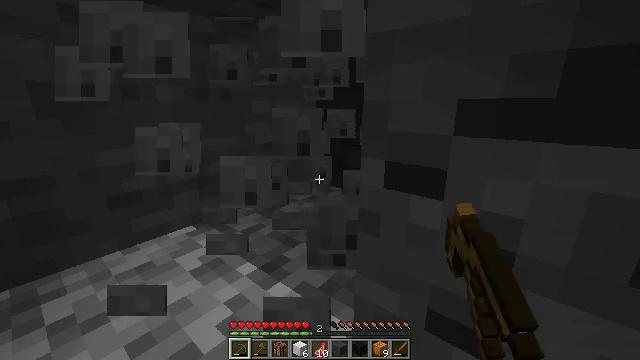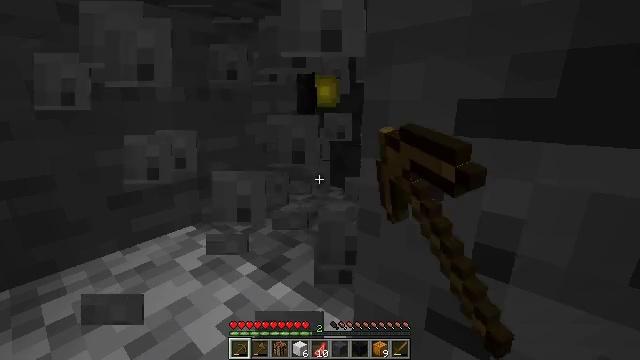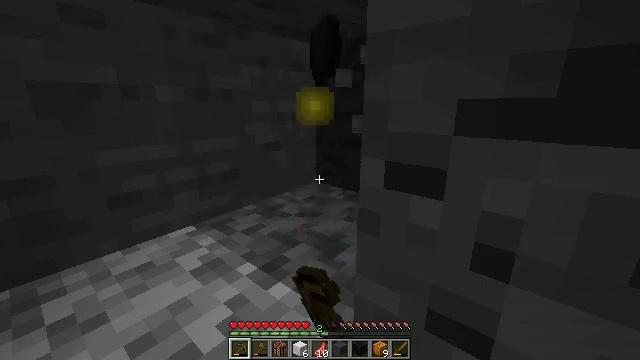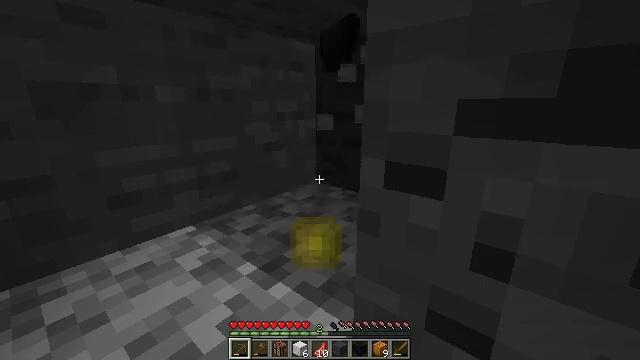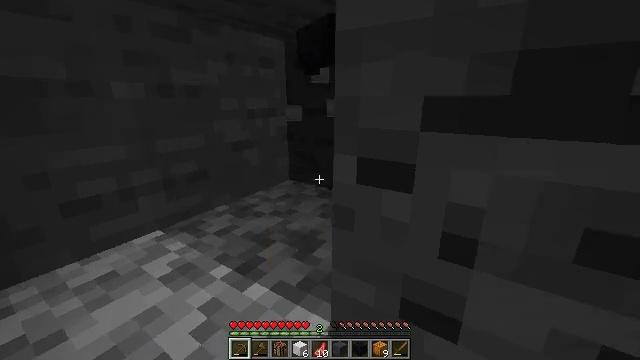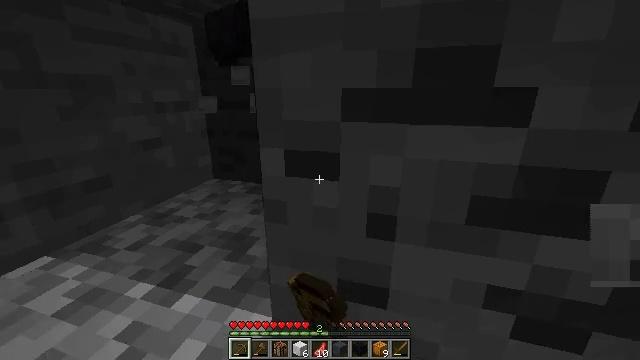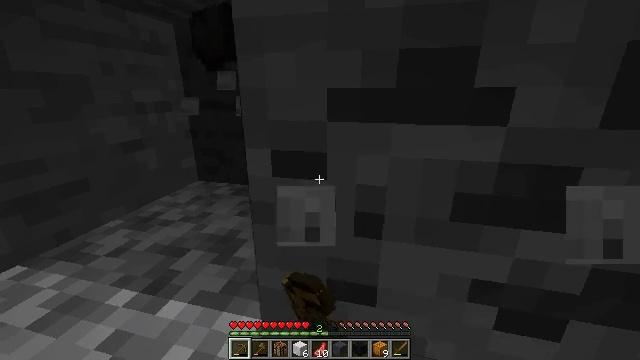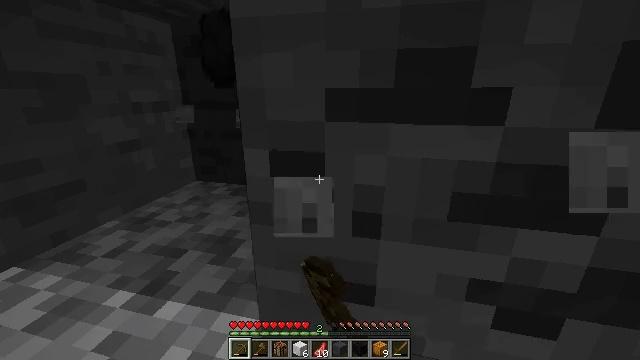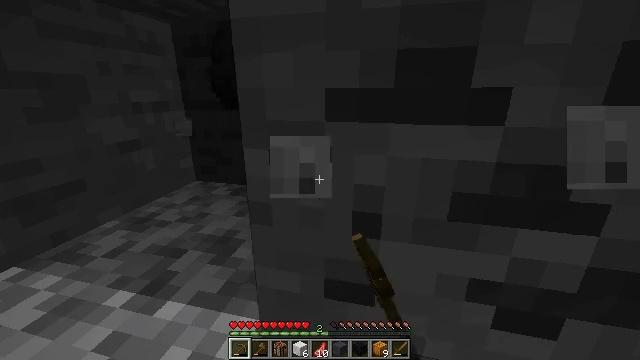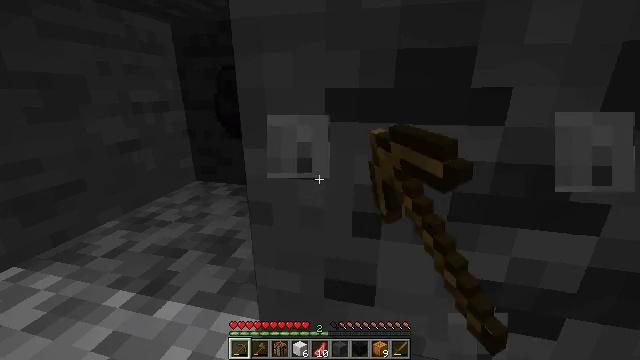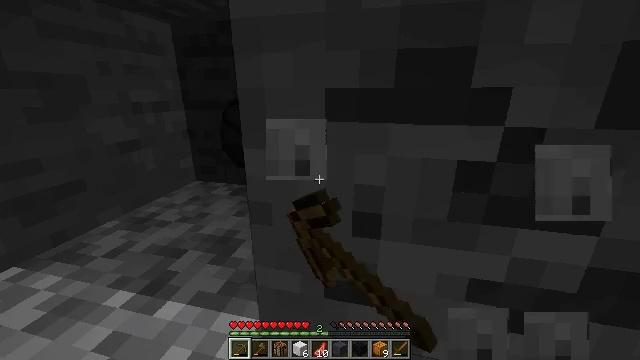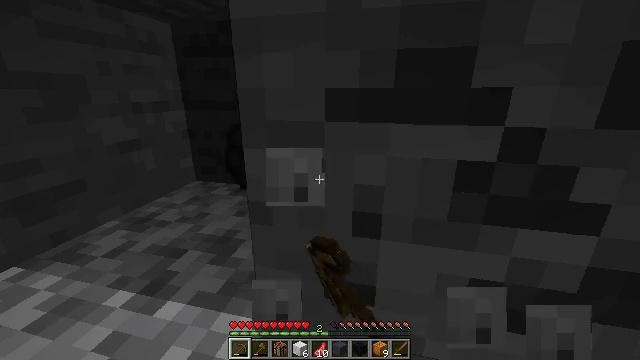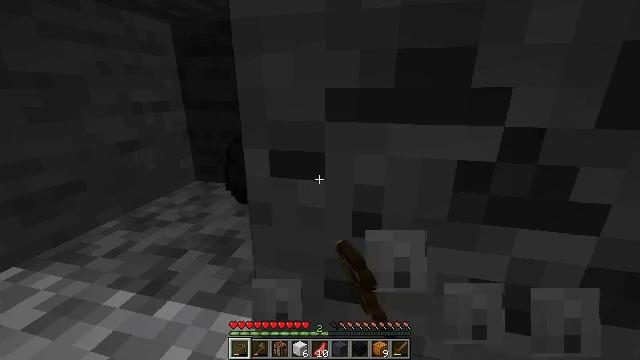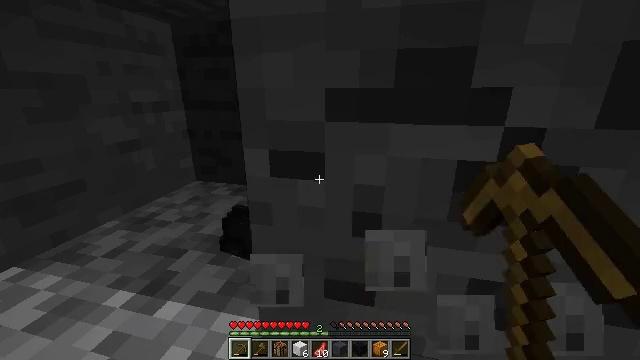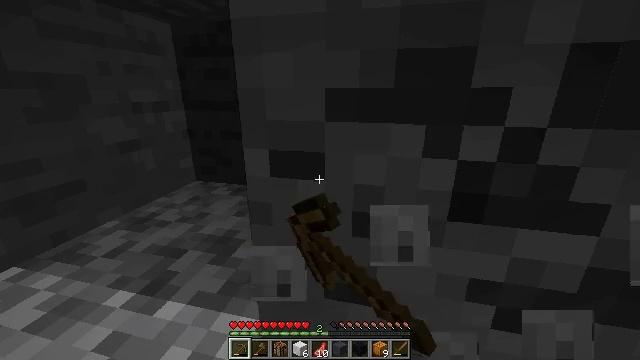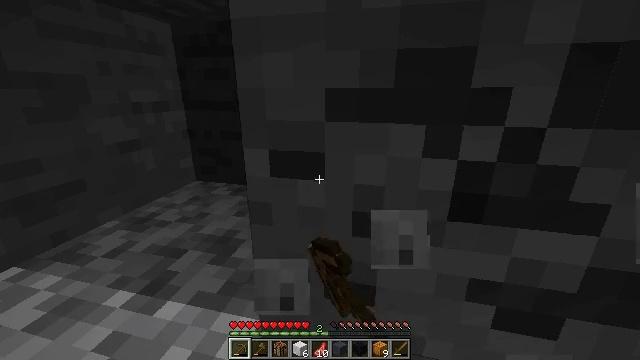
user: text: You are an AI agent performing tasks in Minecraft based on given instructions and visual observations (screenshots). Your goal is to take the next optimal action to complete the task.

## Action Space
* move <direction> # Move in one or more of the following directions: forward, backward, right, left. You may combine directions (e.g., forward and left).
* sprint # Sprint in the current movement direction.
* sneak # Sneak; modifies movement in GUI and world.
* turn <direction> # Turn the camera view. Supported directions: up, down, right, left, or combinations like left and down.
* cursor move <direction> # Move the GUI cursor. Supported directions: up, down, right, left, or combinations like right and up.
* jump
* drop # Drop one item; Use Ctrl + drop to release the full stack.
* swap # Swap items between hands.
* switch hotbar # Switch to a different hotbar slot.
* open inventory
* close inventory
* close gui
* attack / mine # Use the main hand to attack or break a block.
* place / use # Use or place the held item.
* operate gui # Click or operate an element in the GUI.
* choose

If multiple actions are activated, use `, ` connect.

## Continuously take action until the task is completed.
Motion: motion action
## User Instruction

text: Mine the coal ore underground.
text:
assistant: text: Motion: attack / mine
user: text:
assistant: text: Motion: attack / mine
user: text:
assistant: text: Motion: attack / mine
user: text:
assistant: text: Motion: turn right, attack / mine
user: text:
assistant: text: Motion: turn right and down, attack / mine
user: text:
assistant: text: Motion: turn right, attack / mine
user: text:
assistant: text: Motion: attack / mine
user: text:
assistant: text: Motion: attack / mine
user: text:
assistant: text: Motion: attack / mine
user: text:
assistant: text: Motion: attack / mine
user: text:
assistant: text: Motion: attack / mine
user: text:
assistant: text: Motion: attack / mine
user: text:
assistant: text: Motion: attack / mine
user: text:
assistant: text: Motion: attack / mine
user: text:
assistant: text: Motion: attack / mine
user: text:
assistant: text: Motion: attack / mine
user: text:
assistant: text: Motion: attack / mine
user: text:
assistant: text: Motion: attack / mine
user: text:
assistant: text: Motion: attack / mine
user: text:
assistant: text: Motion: attack / mine
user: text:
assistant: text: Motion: attack / mine
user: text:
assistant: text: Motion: attack / mine
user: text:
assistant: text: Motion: attack / mine
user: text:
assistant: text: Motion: attack / mine
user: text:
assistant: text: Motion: attack / mine
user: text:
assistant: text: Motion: attack / mine
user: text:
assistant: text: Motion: attack / mine
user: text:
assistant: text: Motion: attack / mine
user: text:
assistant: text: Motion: attack / mine
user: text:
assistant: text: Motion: attack / mine